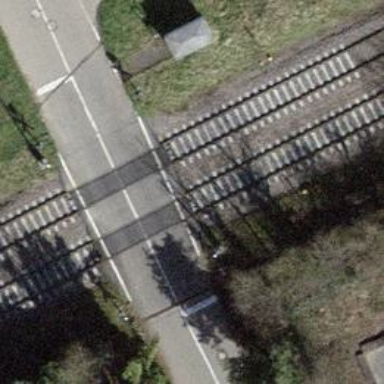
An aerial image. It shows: Single rail track for railway.